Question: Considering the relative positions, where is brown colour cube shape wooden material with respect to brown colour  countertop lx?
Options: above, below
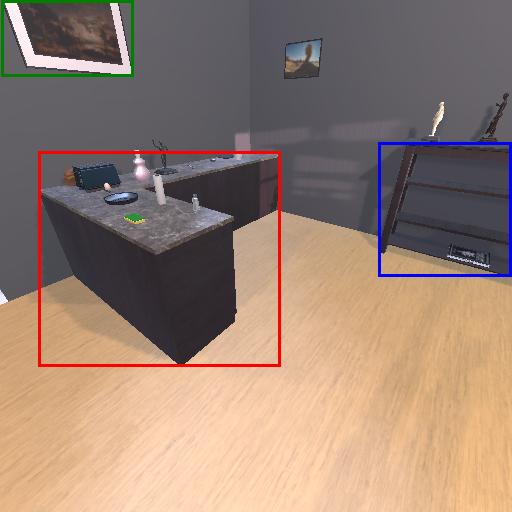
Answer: above